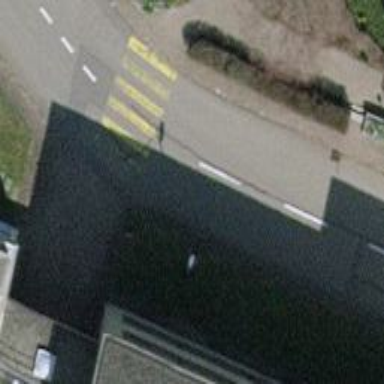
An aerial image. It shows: Marked zebra crossing on the road.